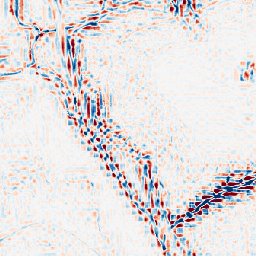
Category: wavelet
Decomposition family: wavelet_reverse_biorthogonal
Decomposition parameters: wavelet: rbio3.5
level: 3
Upsampling method: sinc_blackman
Upsampling parameters: scale: 2
kernel_size: 16
Upsampling scale: 2